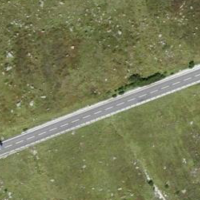
EUNIS habitat code: 26
Species observed at this site:
Parnassia palustris